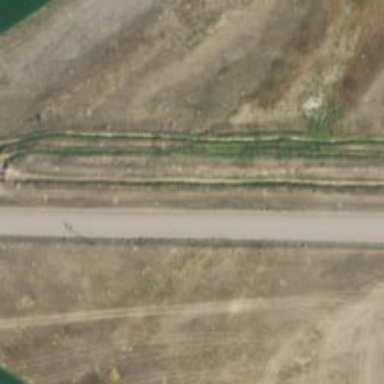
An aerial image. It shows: Connector waterway.